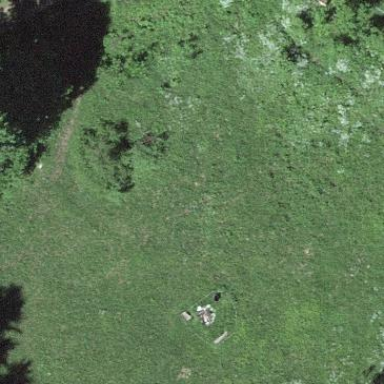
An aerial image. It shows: Beautiful meadow.